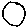
Label: moon